Question: This loop is workable for small amount of data but when it comes to huge volume of data, it took quite long for looping. So I want to find out is there any alternate way to do it so it can help to speed up the process time by using R programming:
'''
#set correction to the transaction
mins<-45
for (i in 1:nrow(tnx)) {
if(tnx$id[i] == tnx$id[i+1]){
#check trip within 45 mins
if(tnx$diff[i]>=mins){
tnx$FIRST[i+1] <- TRUE
tnx$LAST[i] <- TRUE
}
}
else{
tnx$LAST[i]<-TRUE
}
}
'''
Thanks in advance.

What I am trying to do is set the true false value in and column by checking the diff column.
Data like:
'''
tnx <- data.frame(
id=rep(c("A","C","D","E"),4:1),
FIRST=c(T,T,F,F,T,F,F,T,F,T),
LAST=c(T,F,F,T,F,F,T,F,T,T),
diff=c(270,15,20,-1,5,20,-1,15,-1,-1)
)
'''
'''
# id diff FIRST LAST
#1 A 270 TRUE TRUE
#2 A 15 TRUE FALSE
#3 A 20 FALSE FALSE
#4 A -1 FALSE TRUE
#5 C 5 TRUE FALSE
#6 C 20 FALSE FALSE
#7 C -1 FALSE TRUE
#8 D 15 TRUE FALSE
#9 D -1 FALSE TRUE
#10 E -1 TRUE TRUE
'''
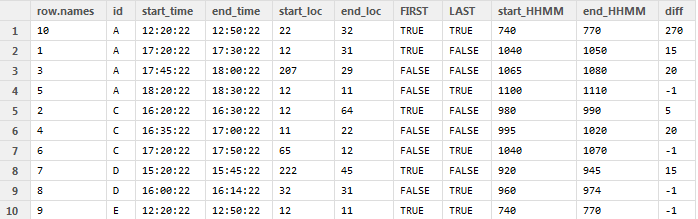
Answer: Something like this should work:
I reset the 'FIRST' and 'LAST' values to make it obvious in this example:
'''
tnx$FIRST <- FALSE
tnx$LAST <- FALSE
'''
The next two parts use '?ave' to respectively set 'tnx$FIRST' to 'TRUE' for the first row in each 'id' group, and 'tnx$LAST' to 'TRUE' for the last row in each 'id' group.
'''
tnx$FIRST <- as.logical(
with(tnx, ave(diff,id,FUN=function(x) seq_along(x)==1) ))
tnx$LAST <- as.logical(
with(tnx, ave(diff,id,FUN=function(x) seq_along(x)==length(x))))
'''
The final two parts then:
- set 'tnx$LAST' to 'TRUE' when 'tnx$diff' is '>=45'.
- set 'tnx$FIRST' to 'TRUE' when the previous value for 'tnx$diff' is '>=45'
'''
tnx$LAST[tnx$diff >= 45] <- TRUE
tnx$FIRST[c(NA,head(tnx$diff,-1)) >= 45] <- TRUE
# id diff FIRST LAST
#1 A 270 TRUE TRUE
#2 A 15 TRUE FALSE
#3 A 20 FALSE FALSE
#4 A -1 FALSE TRUE
#5 C 5 TRUE FALSE
#6 C 20 FALSE FALSE
#7 C -1 FALSE TRUE
#8 D 15 TRUE FALSE
#9 D -1 FALSE TRUE
#10 E -1 TRUE TRUE
'''